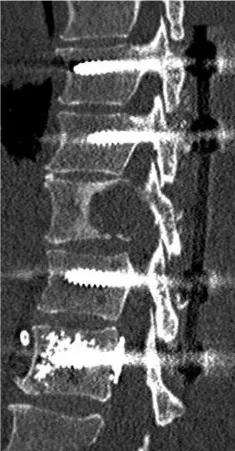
Postoperative computed tomography (CT) of the thoracic spine. Sagittal.
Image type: radiology (ct)